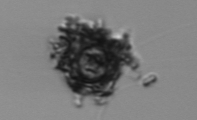
Label: Thalassiosira_TAG_external_detritus